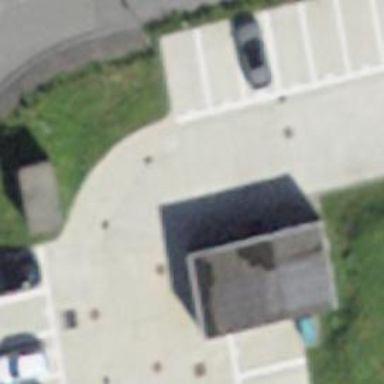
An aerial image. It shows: Parking aisle designated as service road.